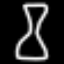
Label: hourglass